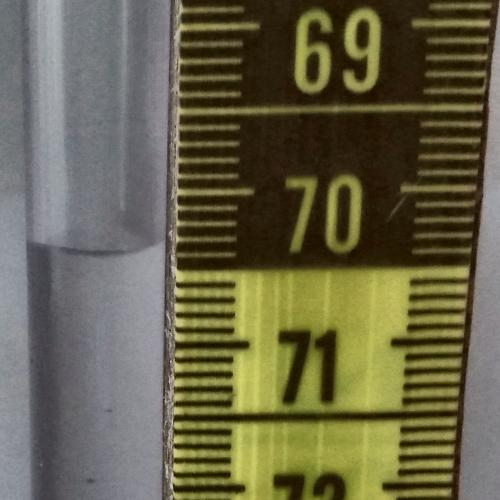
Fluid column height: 70.4 cm